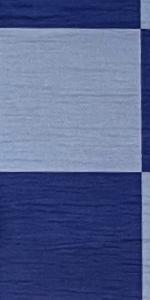
Label: Empty